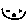
Label: smiley face